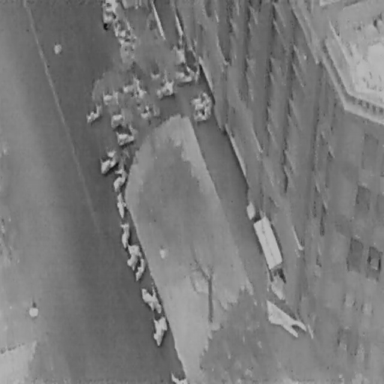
There are 24 Bicycles in the infrared image.